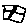
Label: line